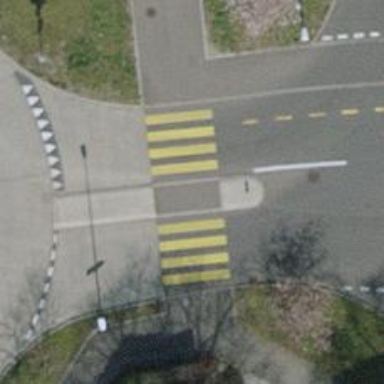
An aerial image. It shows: Secondary road with asphalt surface. There is separate sidewalk and cycle lane on the left side.